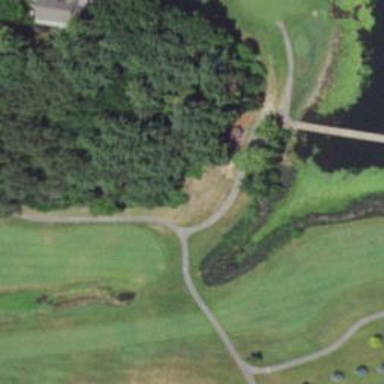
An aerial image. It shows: Golf cartpath that is also road path.